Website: crate-barrel
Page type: billing-address
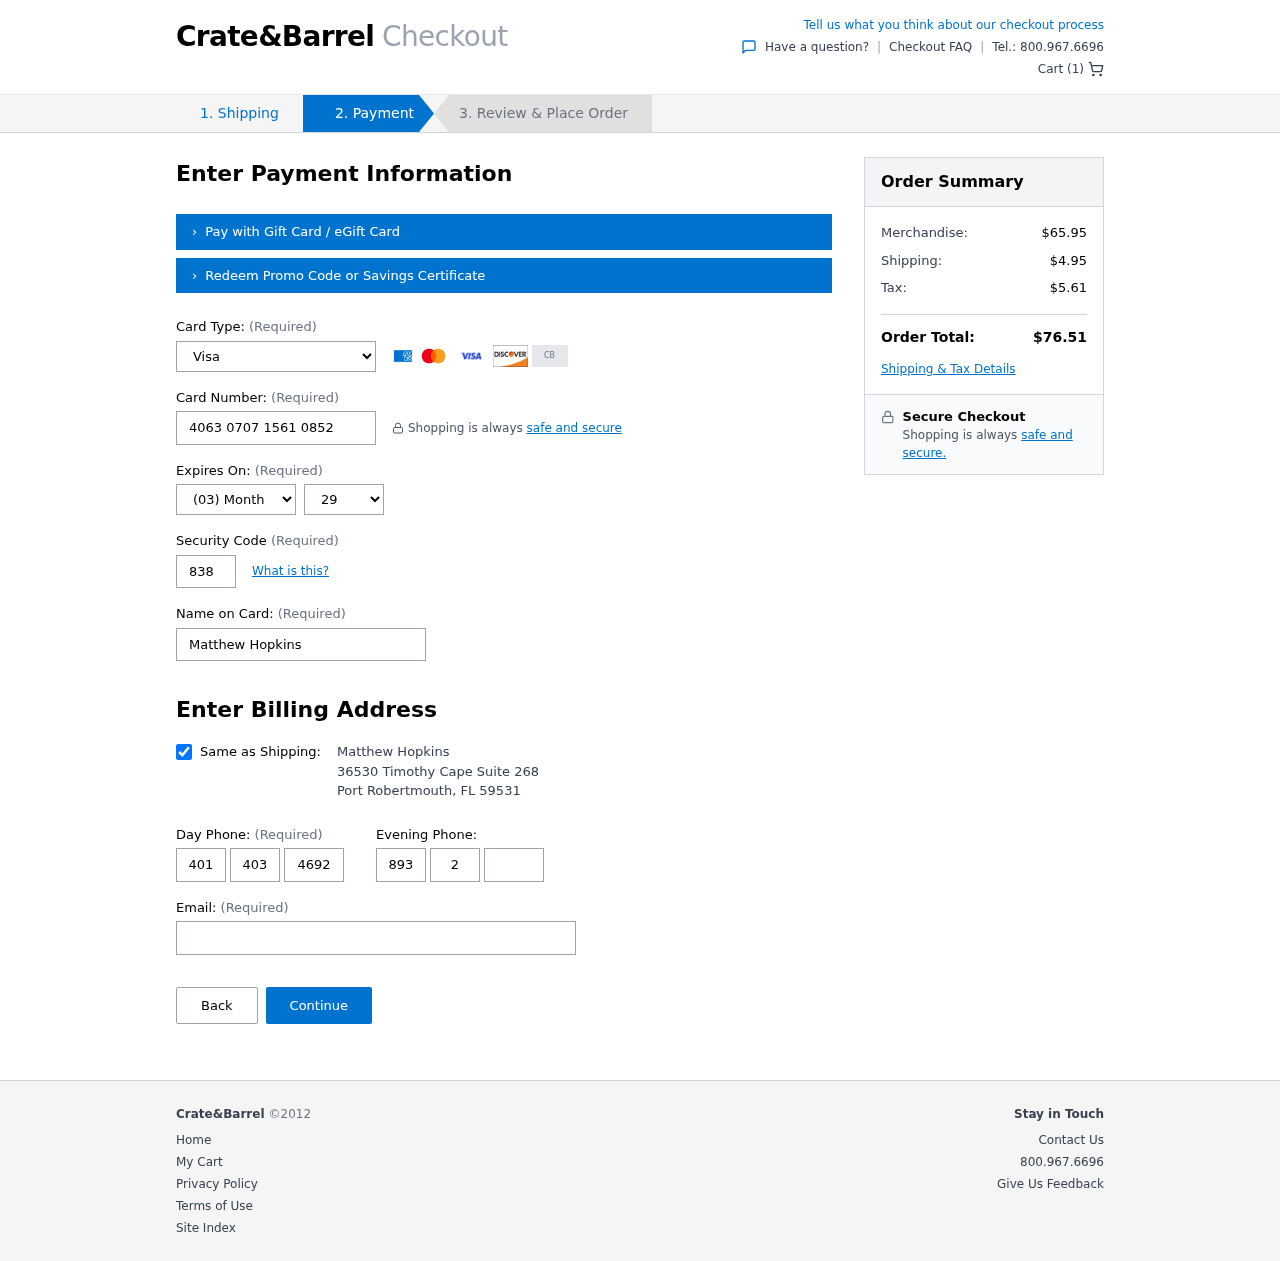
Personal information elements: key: PII_CARD_CVV
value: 838
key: PII_CARD_EXPIRY_MONTH
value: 03
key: PII_CARD_EXPIRY_YEAR
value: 29
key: PII_CARD_NUMBER
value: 4063 0707 1561 0852
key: PII_CARD_TYPE
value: Visa
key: PII_CITY
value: Port Robertmouth
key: PII_EMAIL
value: matthew.hopkins@hotmail.com
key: PII_FULLNAME
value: Matthew Hopkins
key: PII_PHONE_ALT_AREA
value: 893
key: PII_PHONE_ALT_PREFIX
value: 202
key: PII_PHONE_ALT_SUFFIX
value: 2832
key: PII_PHONE_AREA
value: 401
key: PII_PHONE_PREFIX
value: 403
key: PII_PHONE_SUFFIX
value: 4692
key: PII_POSTCODE
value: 59531
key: PII_STATE_ABBR
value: FL
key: PII_STREET
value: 36530 Timothy Cape Suite 268
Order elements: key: ORDER_NUM_ITEMS
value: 1
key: ORDER_SUBTOTAL
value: $65.95
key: ORDER_SHIPPING_COST
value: $4.95
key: ORDER_TAX
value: $5.61
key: ORDER_TOTAL
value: $76.51